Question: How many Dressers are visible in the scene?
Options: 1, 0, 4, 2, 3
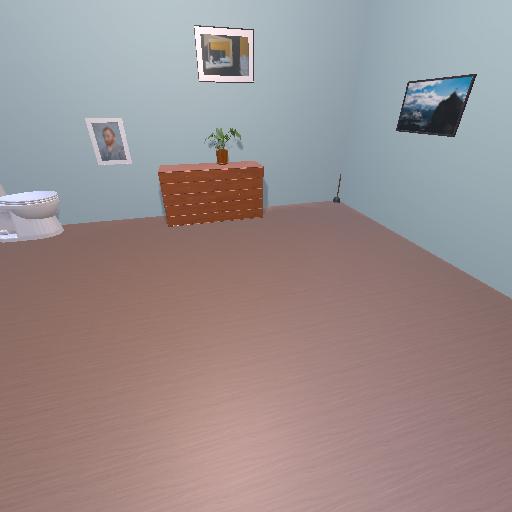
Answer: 1